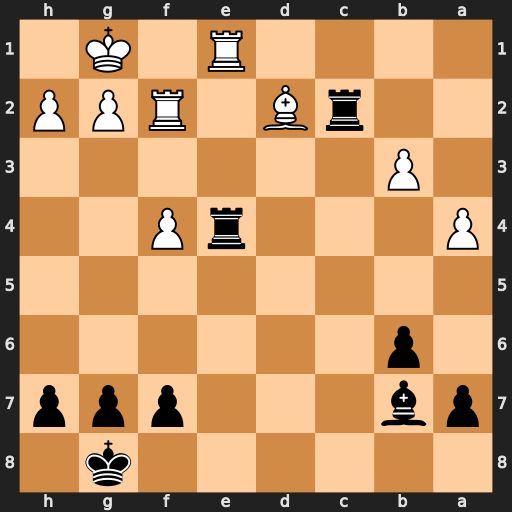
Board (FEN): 6k1/pb3ppp/1p6/8/P3rP2/1P6/2rB1RPP/4R1K1
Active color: b
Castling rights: -
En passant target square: -
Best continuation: Rxd2 Rxd2 Rxe1+ Kf2 Re8